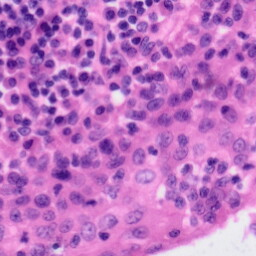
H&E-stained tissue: Tonsil